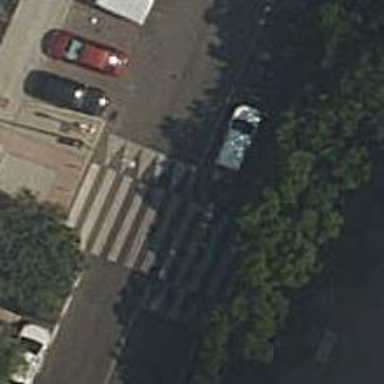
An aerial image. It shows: Pedestrian crossing with zebra markings on the footway.